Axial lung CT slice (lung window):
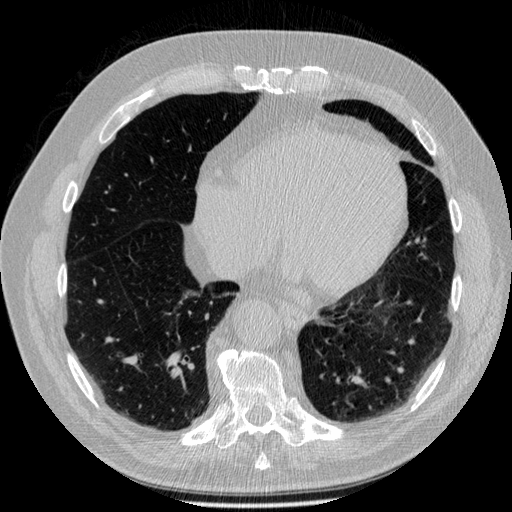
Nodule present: no